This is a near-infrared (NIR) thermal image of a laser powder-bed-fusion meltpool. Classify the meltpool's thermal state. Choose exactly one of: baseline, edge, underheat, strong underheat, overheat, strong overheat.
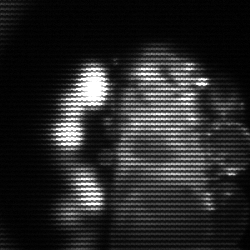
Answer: strong underheat